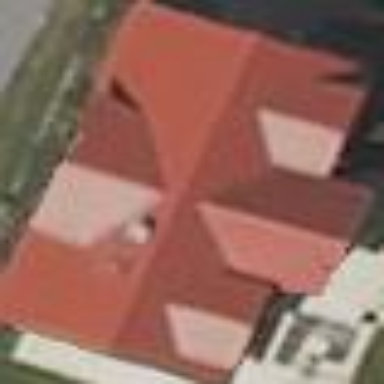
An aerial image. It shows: Building with gabled roof oriented along its structure.